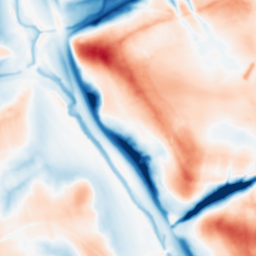
Category: multiscale
Decomposition family: dog_multiscale
Decomposition parameters: sigma_ratio: 1.6
n_scales: 6
base_sigma: 1
Upsampling method: linear_exact
Upsampling parameters: scale: 4
Upsampling scale: 4